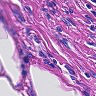
Metastatic tissue present: yes